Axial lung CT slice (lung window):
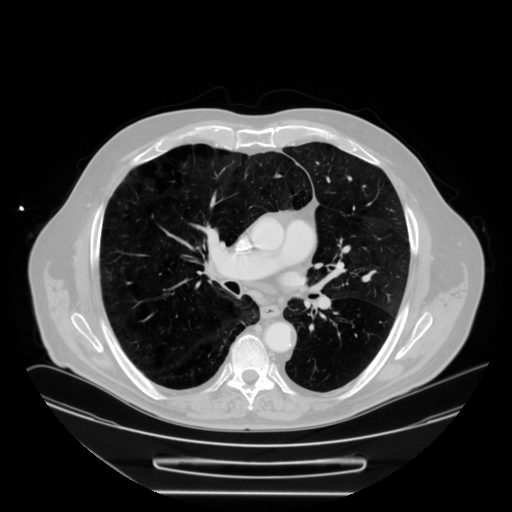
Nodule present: no